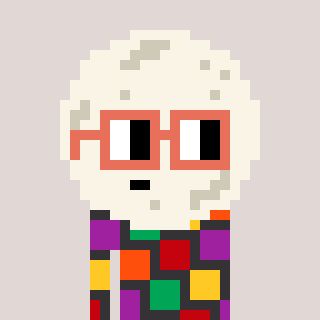
a pixel art character with square orange glasses, a moon-shaped head and a grayscale-colored body on a warm background